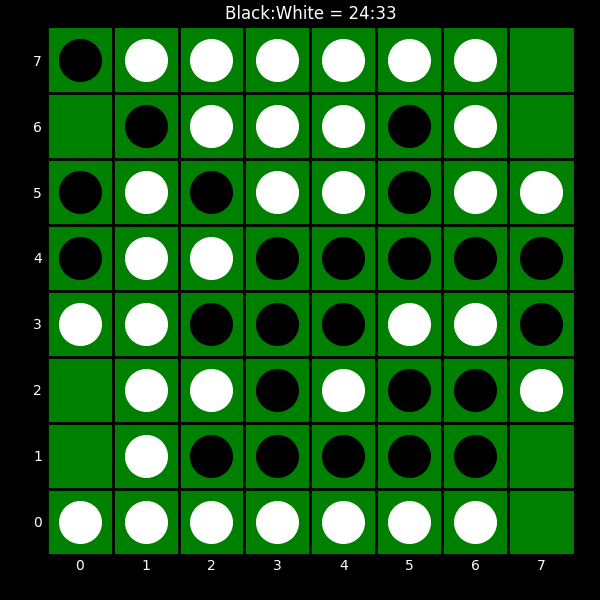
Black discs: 24
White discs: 33